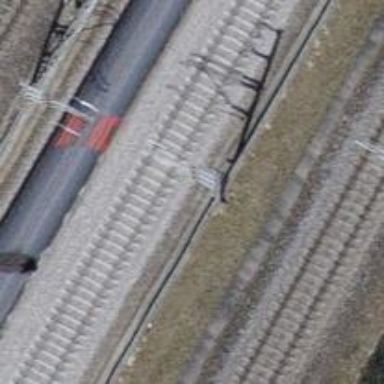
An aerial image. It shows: Single railway track with electrification through contact line.